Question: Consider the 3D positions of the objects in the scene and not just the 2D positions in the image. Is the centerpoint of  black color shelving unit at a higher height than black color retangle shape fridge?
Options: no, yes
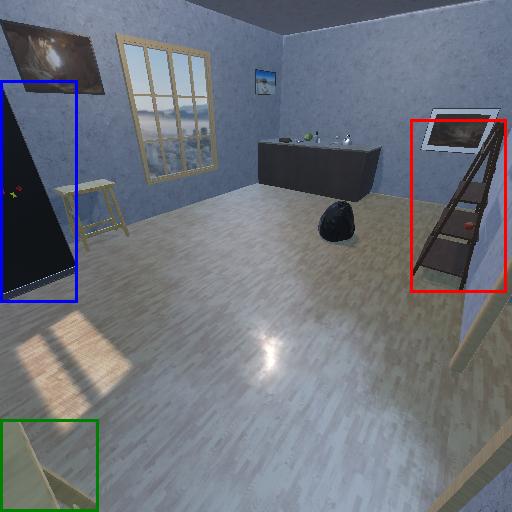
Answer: no